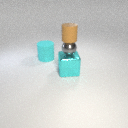
large cyan metal cube in front of large cyan rubber cylinder